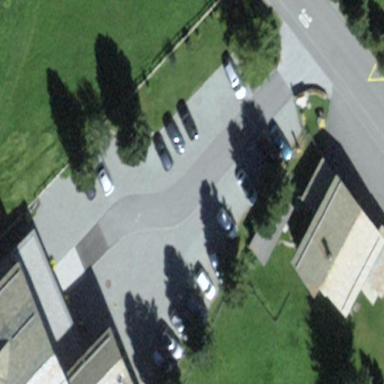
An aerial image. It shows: Parking area with surface.